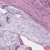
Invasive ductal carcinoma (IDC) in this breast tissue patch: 1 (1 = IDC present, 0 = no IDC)